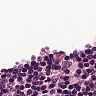
Metastatic tissue present: no